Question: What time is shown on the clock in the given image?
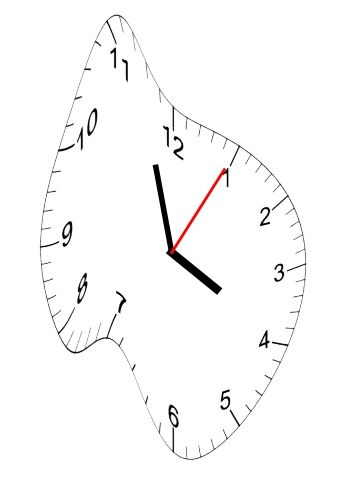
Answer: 03:57:05